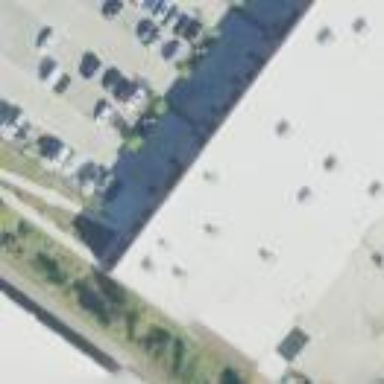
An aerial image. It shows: Department store building.